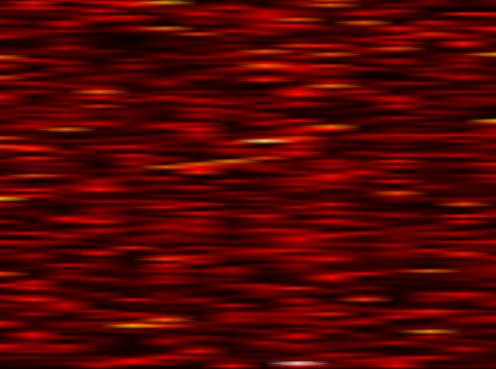
Label: FBMC